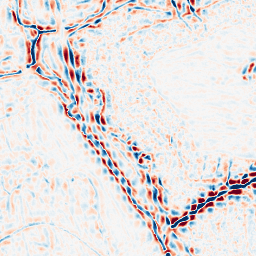
Category: wavelet
Decomposition family: wavelet_biorthogonal
Decomposition parameters: wavelet: bior5.5
level: 3
Upsampling method: linear_exact
Upsampling parameters: scale: 2
Upsampling scale: 2